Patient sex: M
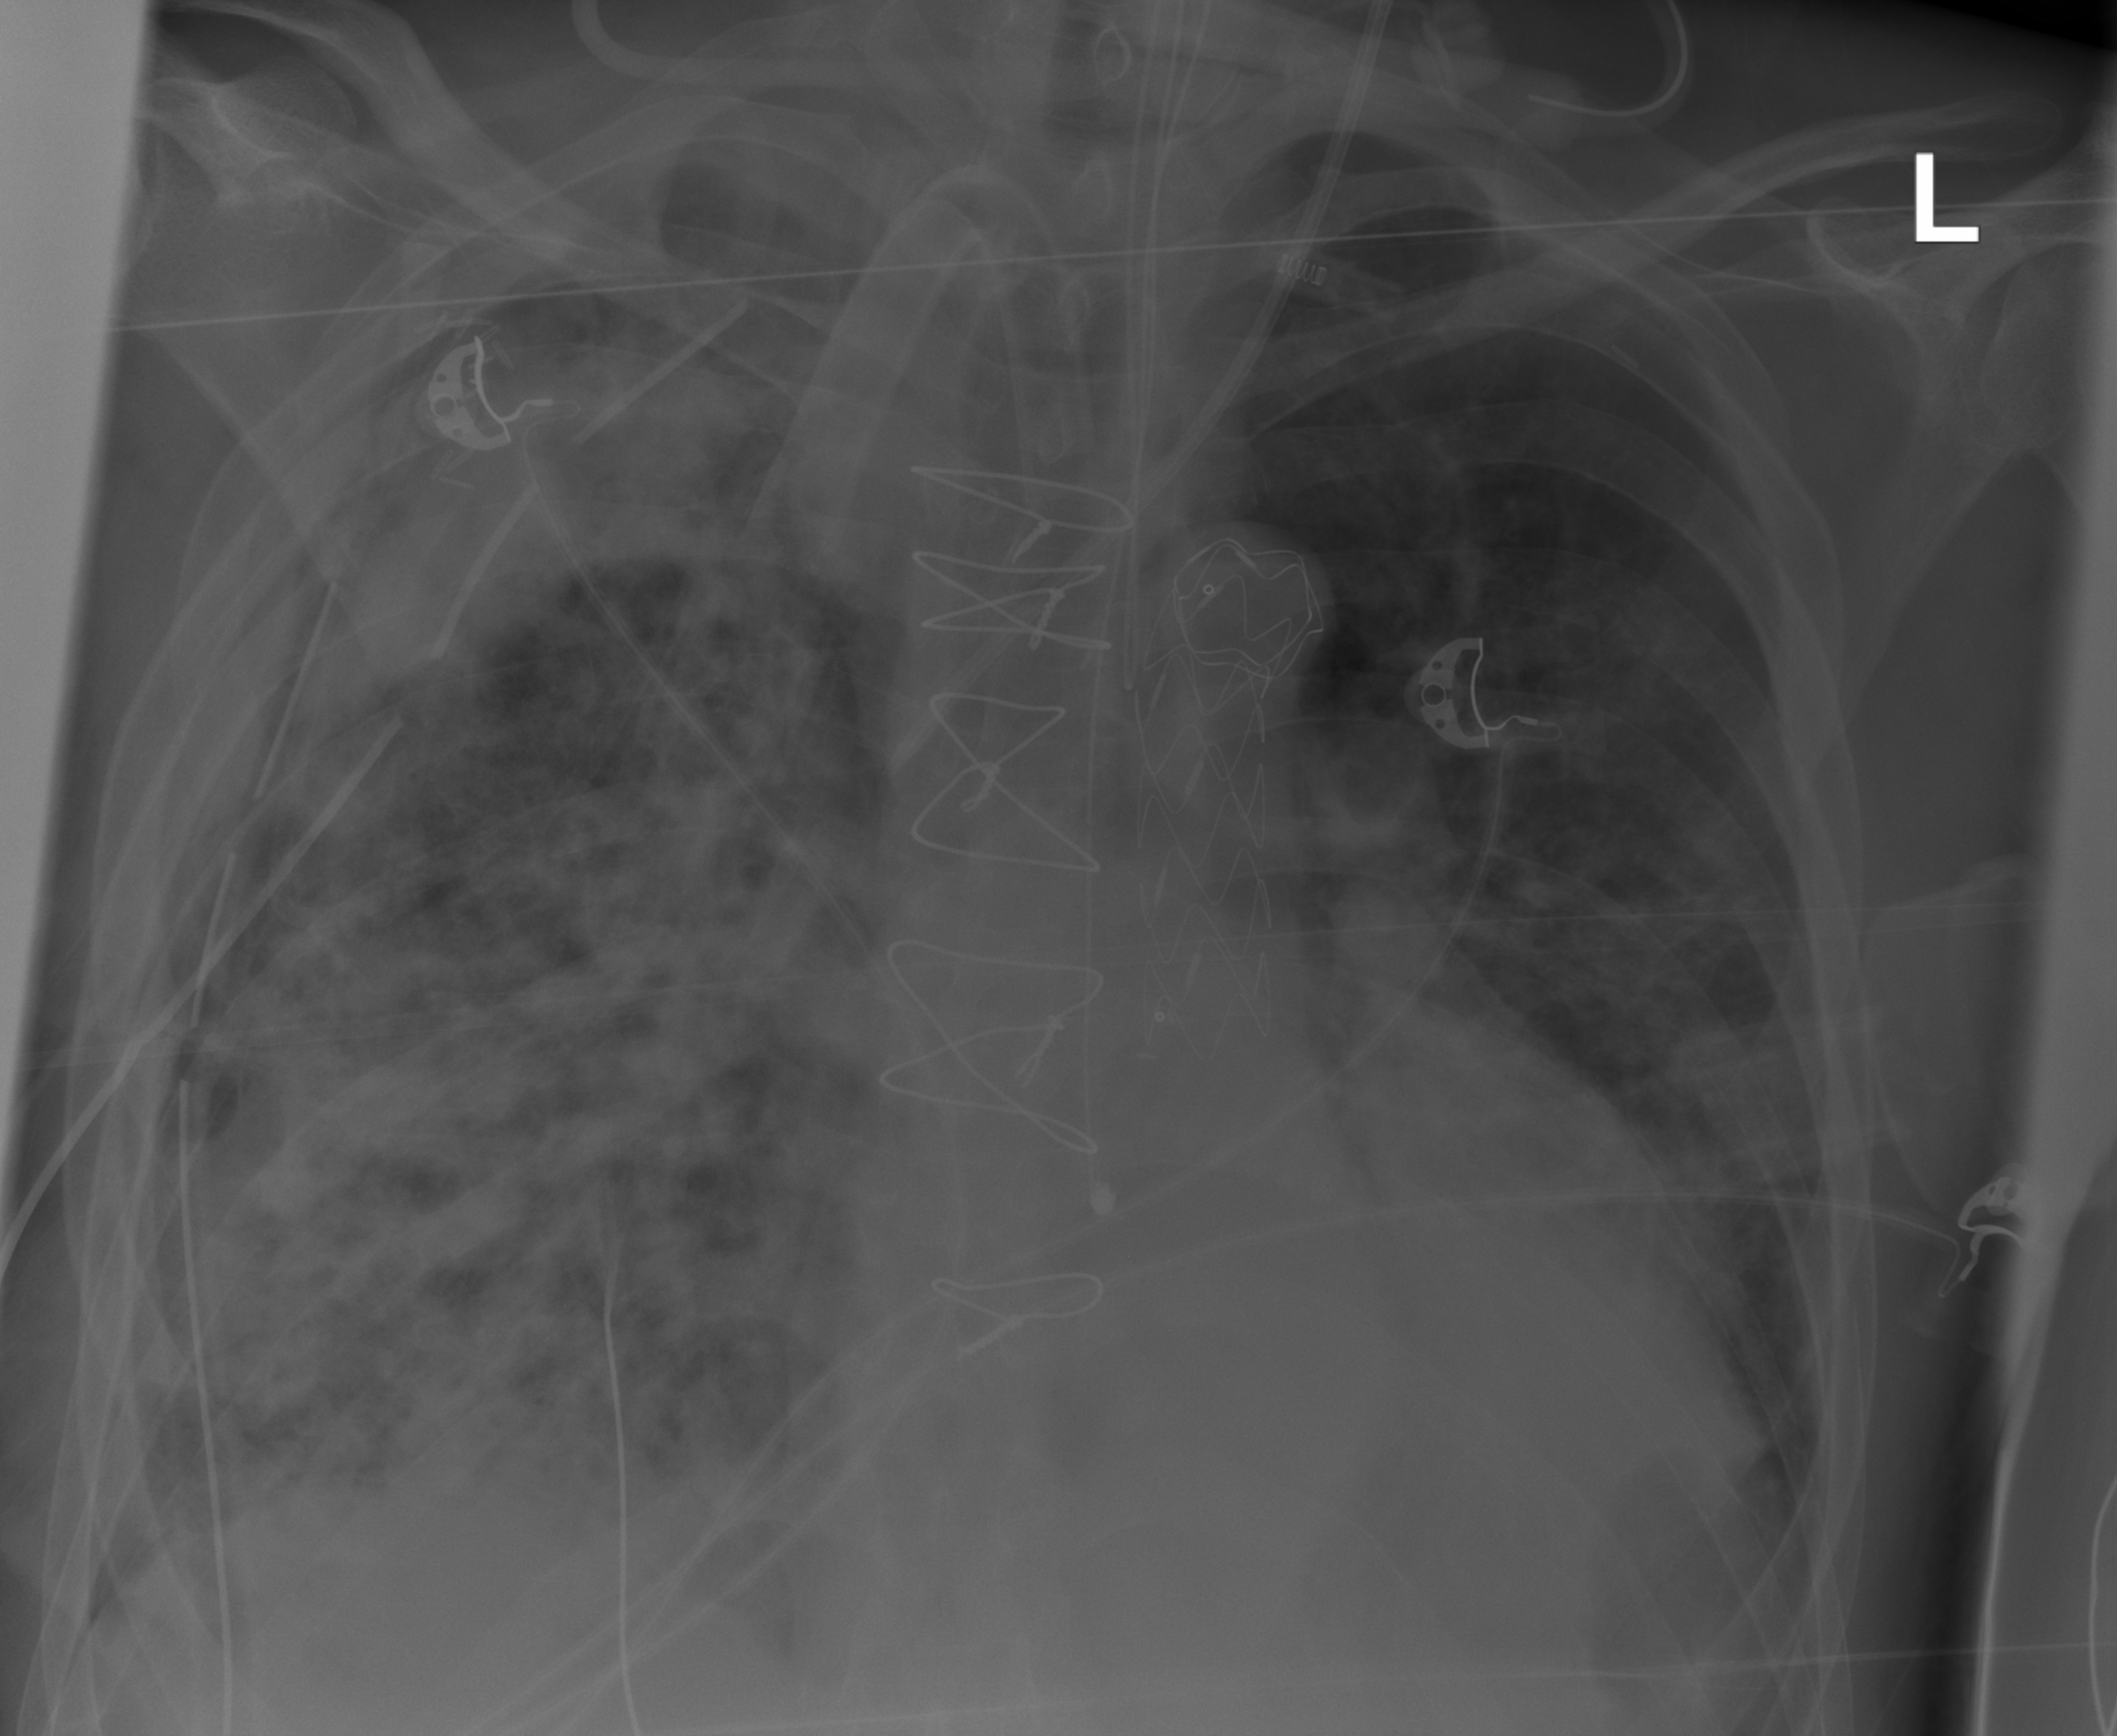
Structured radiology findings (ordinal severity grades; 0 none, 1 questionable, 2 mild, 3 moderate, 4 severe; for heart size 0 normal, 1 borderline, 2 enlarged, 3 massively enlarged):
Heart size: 2
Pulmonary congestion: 2
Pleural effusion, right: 1
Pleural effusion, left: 0
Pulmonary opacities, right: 4
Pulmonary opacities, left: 3
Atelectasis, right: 3
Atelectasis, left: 2